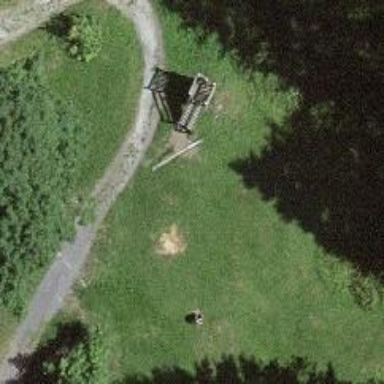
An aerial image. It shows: Playground area for leisure activities on the land.